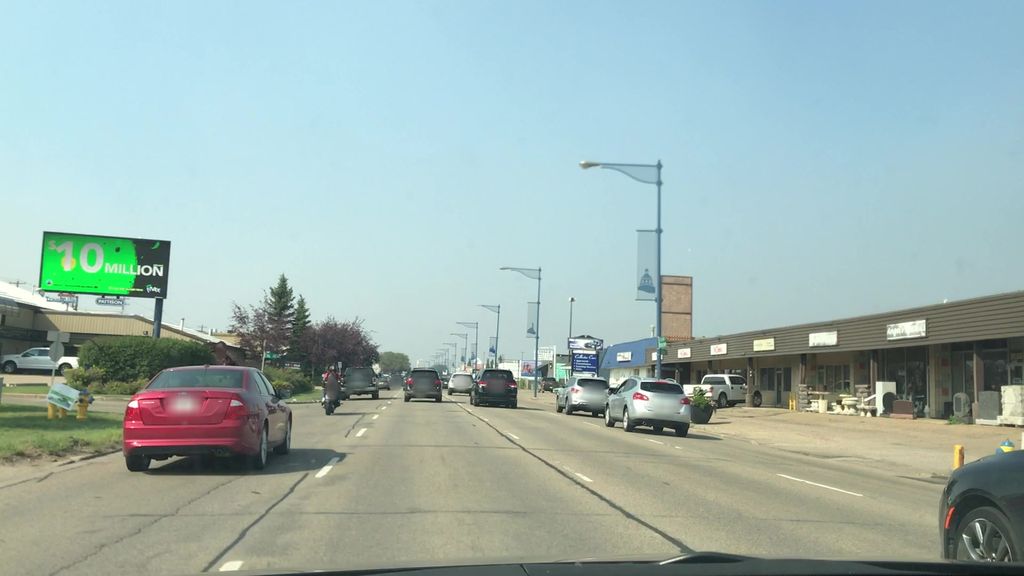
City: edmonton